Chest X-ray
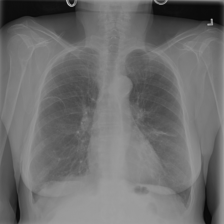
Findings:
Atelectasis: positive
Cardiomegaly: negative
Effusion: negative
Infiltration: negative
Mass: negative
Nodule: negative
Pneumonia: negative
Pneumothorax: negative
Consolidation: negative
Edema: negative
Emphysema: negative
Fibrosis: negative
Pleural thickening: negative
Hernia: negative